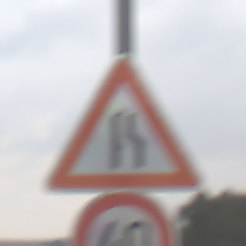
Verkehrszeichen: EinseitigVerengteFahrbahnRechts
Zusatzzeichen unten: Geschwindigkeit40
Umgebung: Outdoor, Nature
Tageszeit: MorningAfternoon
Wetter: Overcast
Licht: Natural
Jahreszeit: NotSpecified
Kontrast: LowContrast